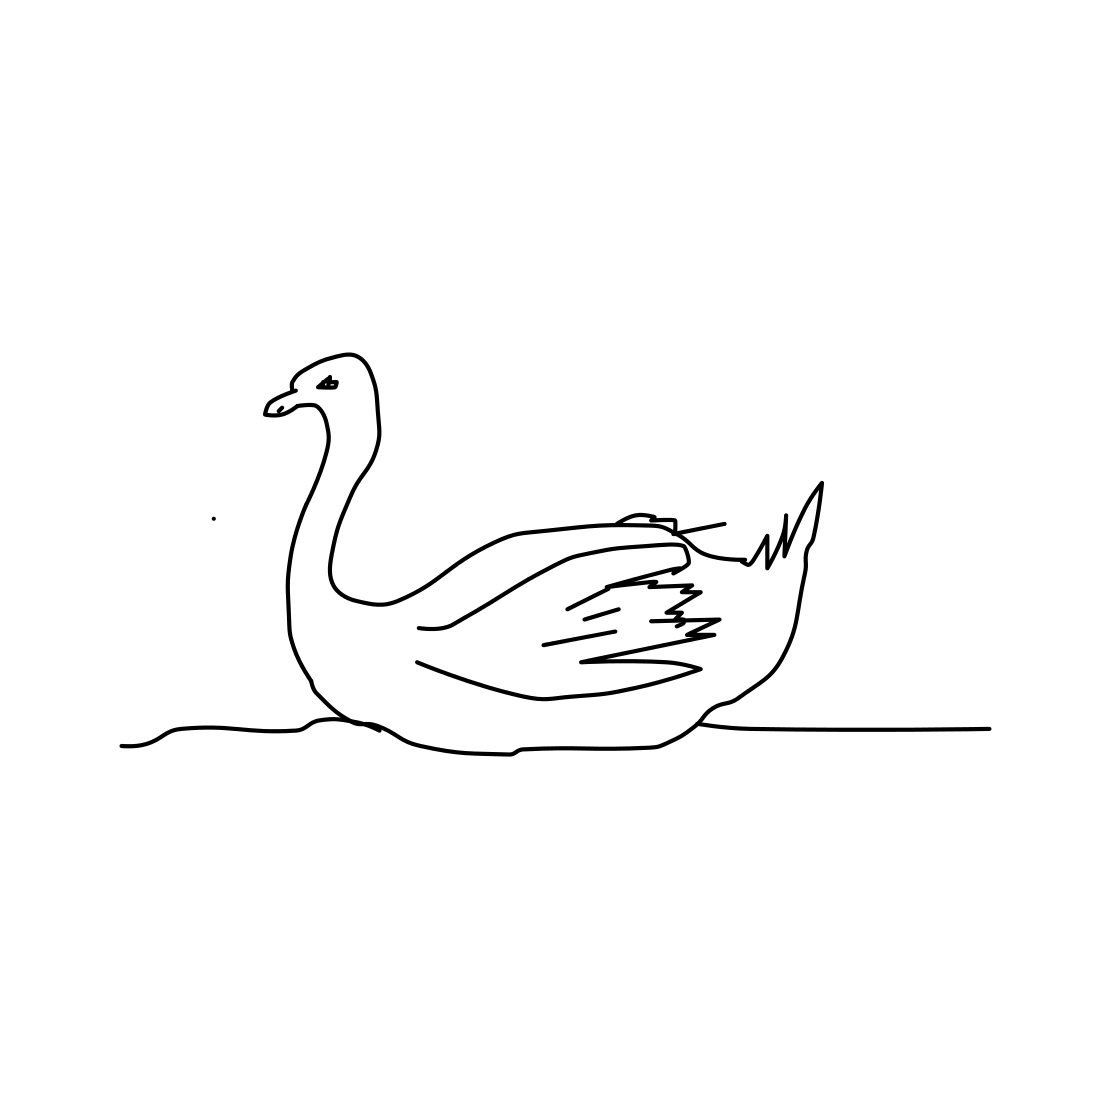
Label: swan